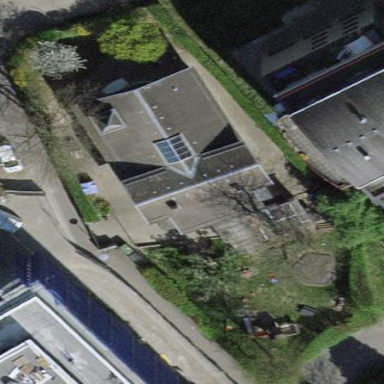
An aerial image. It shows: Garden enclosed by fence.